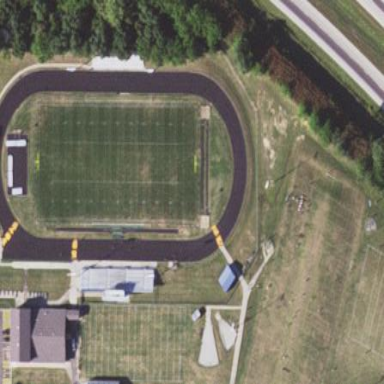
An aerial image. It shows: American football pitch.